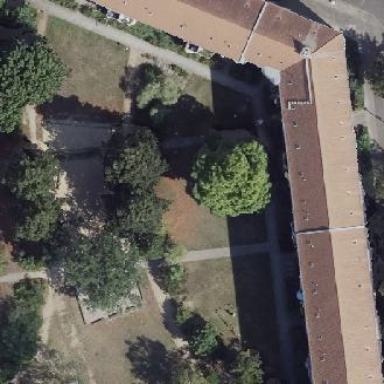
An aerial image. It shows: Apartment building with gabled roof.